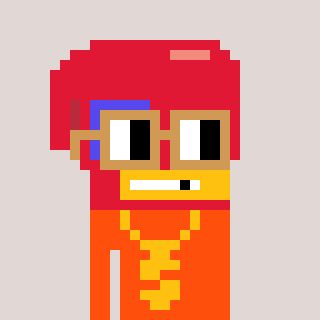
a pixel art character with square brown glasses, a boxing glove-shaped head and a orange-colored body on a warm background